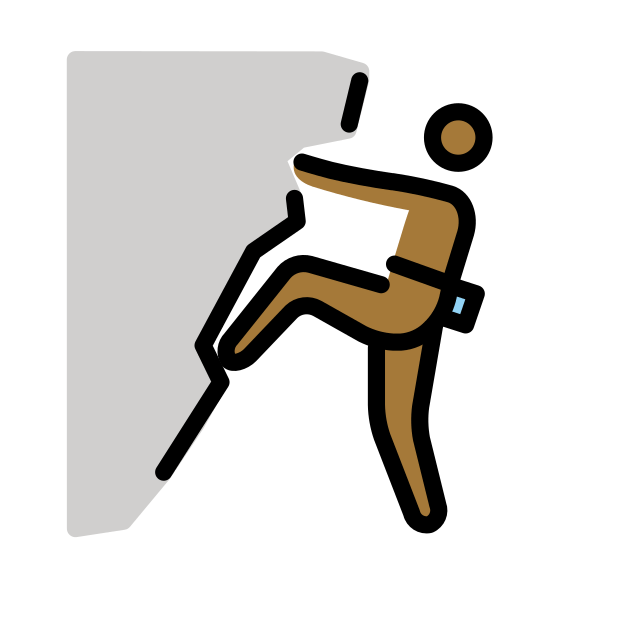
man climbing: medium-dark skin tone